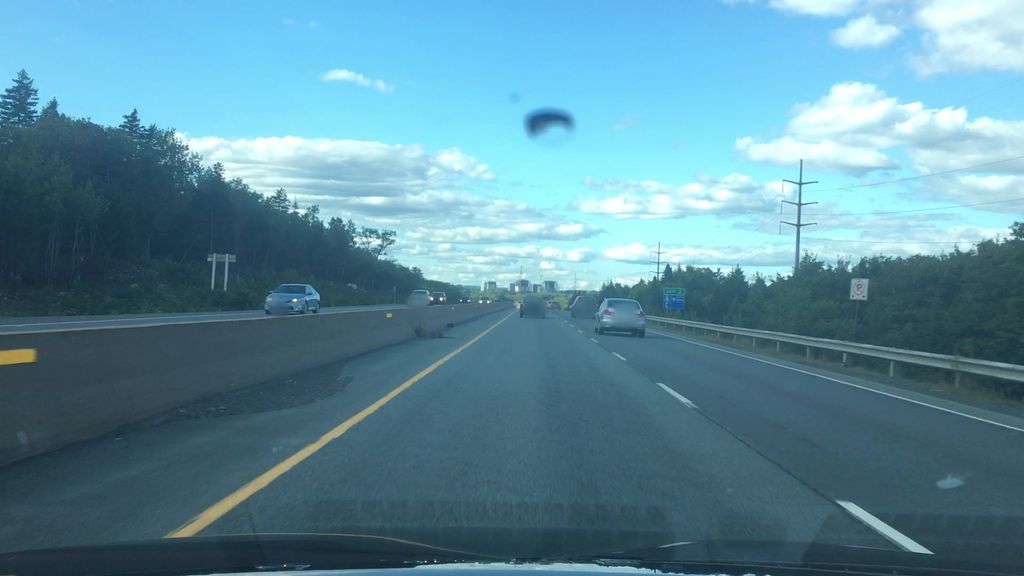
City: halifax